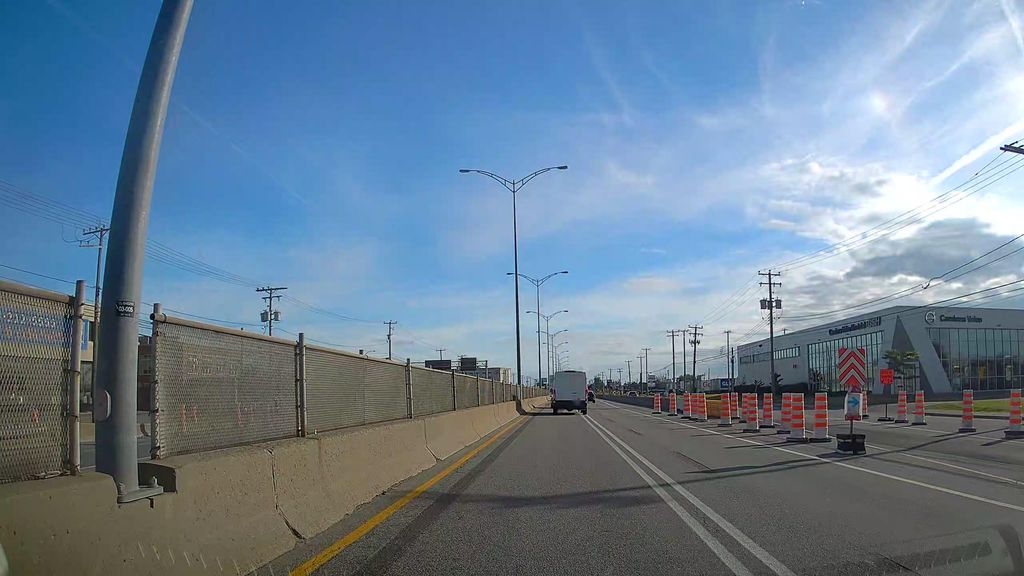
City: montreal